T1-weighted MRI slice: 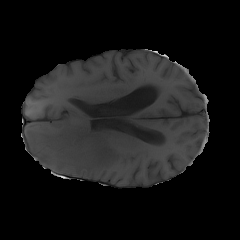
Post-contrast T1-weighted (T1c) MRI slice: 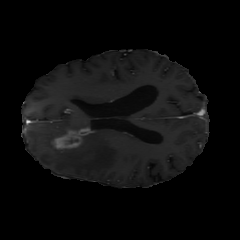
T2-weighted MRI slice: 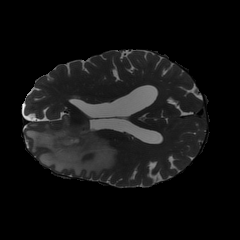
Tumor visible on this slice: yes